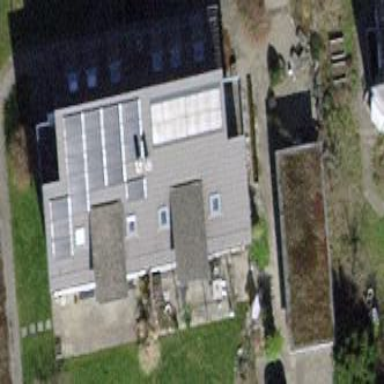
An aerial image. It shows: Building with tiled roof.